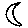
Label: moon